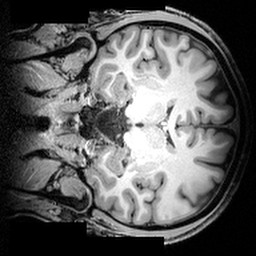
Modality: T1w
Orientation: coronal
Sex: male
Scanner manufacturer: siemens
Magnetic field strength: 3 T
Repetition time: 1.9 s
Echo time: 0.00397 s